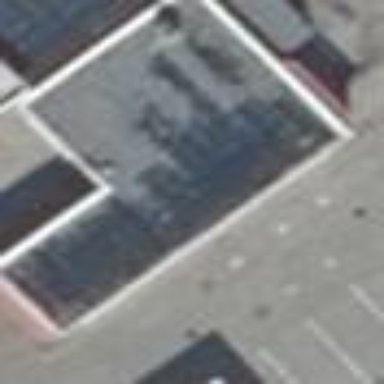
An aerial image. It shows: Building serving as car wash facility.